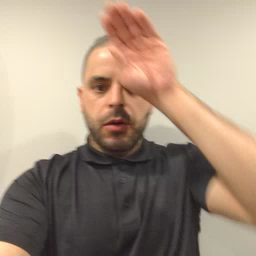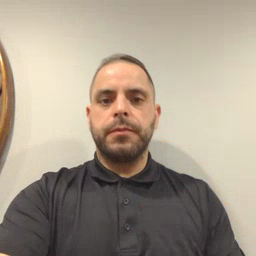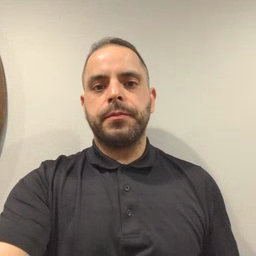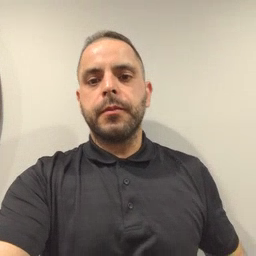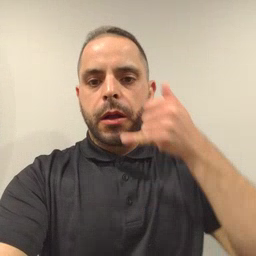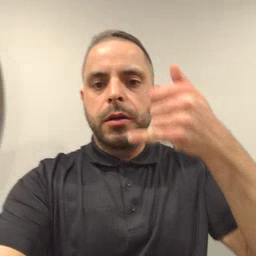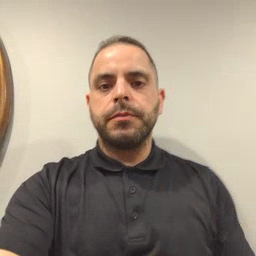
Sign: callonphone